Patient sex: M
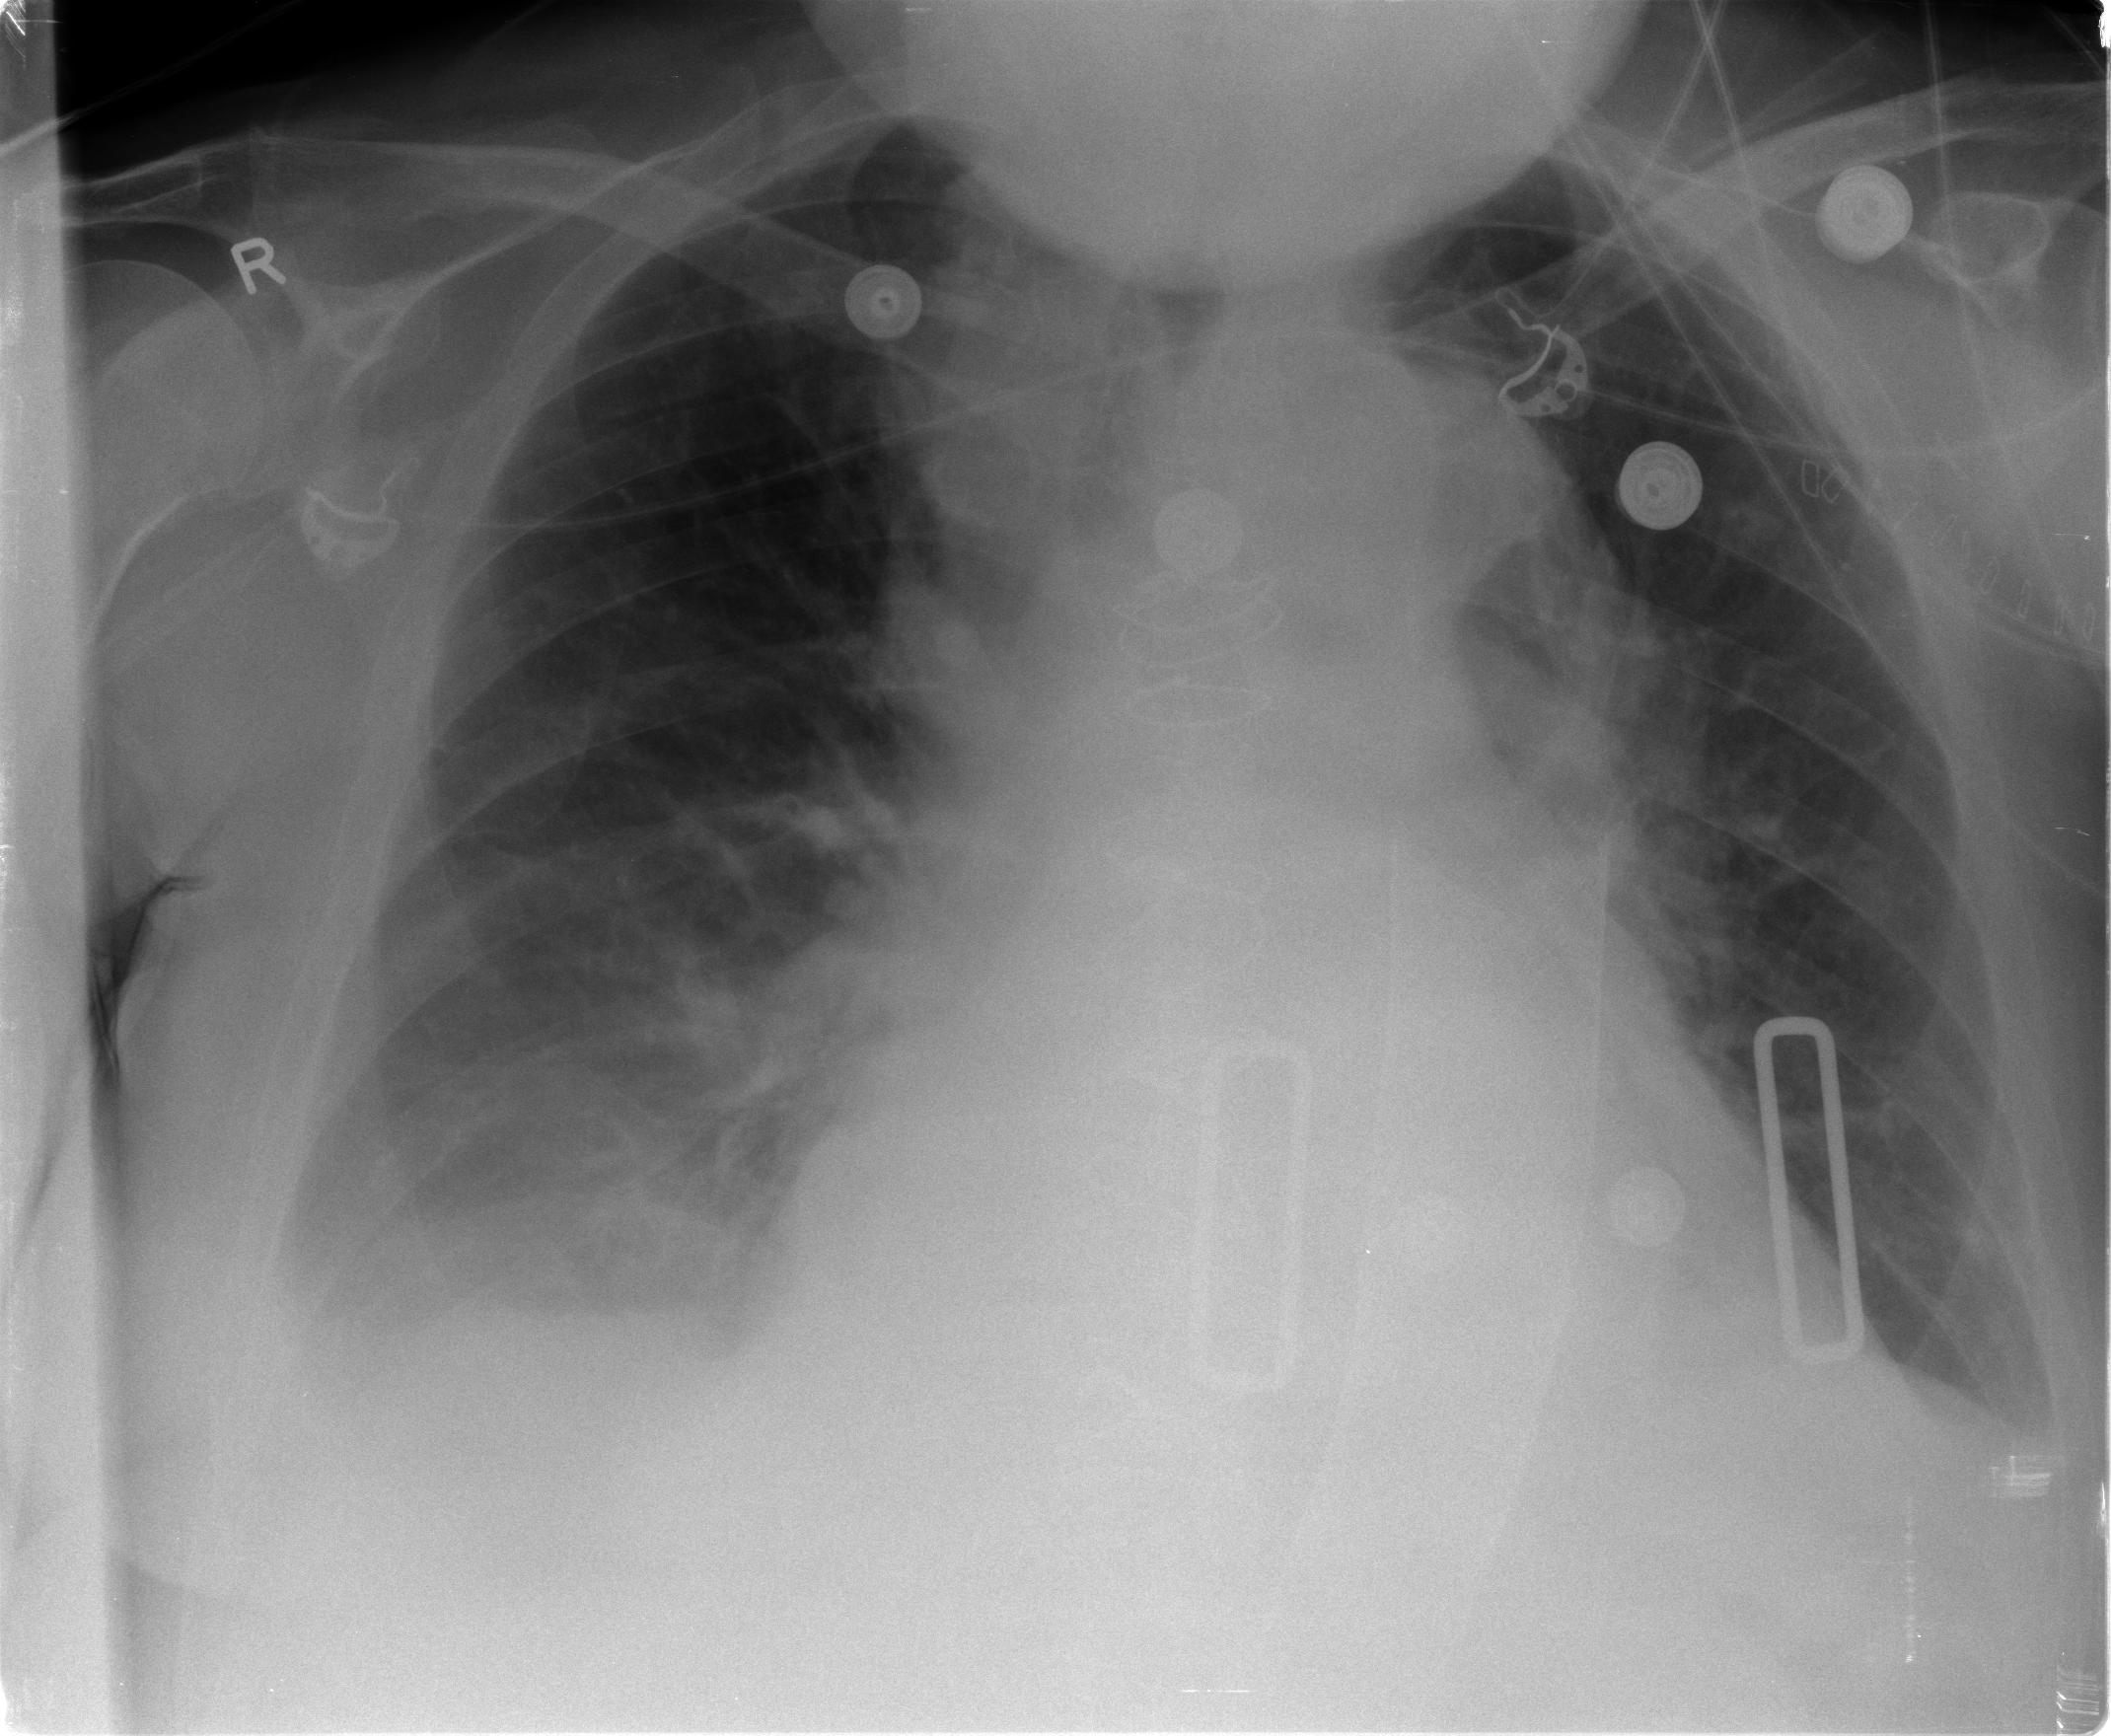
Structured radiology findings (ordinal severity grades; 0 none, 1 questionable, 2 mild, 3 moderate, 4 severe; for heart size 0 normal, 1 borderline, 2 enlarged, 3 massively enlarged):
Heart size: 2
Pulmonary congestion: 0
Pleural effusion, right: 2
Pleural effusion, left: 0
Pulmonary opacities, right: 0
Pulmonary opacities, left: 0
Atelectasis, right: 2
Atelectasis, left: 2